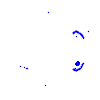
Particle: kaon